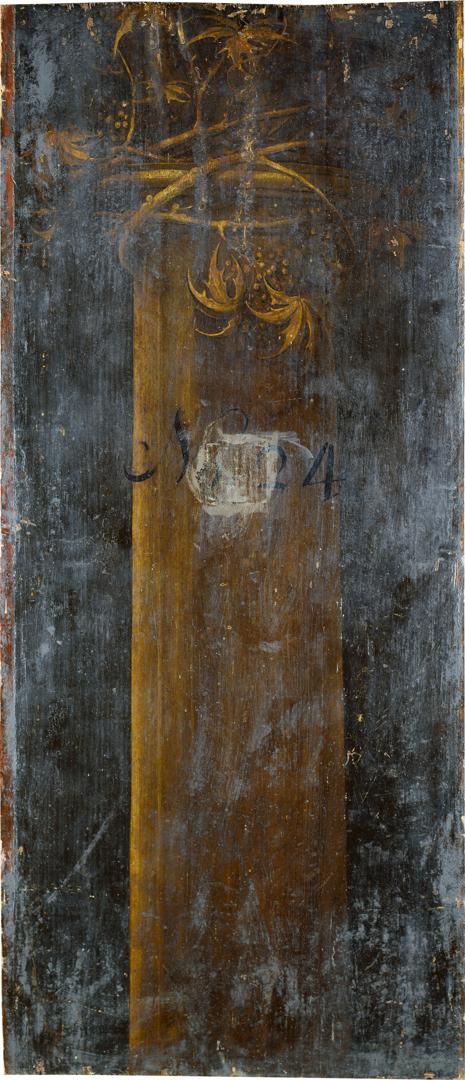
Titel: Säule (Fragment, obere Hälfte)
Künstler: Mathis Gothart Nithart gen. Grünewald
Standort: Frankfurt
Institution: Städel Museum
Schlagwörter: blätter, gemälde, ocker, holz, pfeiler, schwarz, säule, weiss, malerei, architektur, gold, pflanzen, schrift, risse, vegetation, beleuchtung, architecture, column, white, wein, black, painting, zahlen, ziffern, interior, buchstaben, hell-dunkel, schimmel, tinte, kapitell, holzbrett, wood, rötlich, plants, rebe, reben, nummerierung, writing, nummer, letters, kratzer, leaves, ink, aufkleber, pillar, alphabet, pflanzenranken, illumination, cracks, vine, capital, furniture, numbers, 7, scratching, bamboo, 1, reddish, sticker, mould, digits, light-dark, nummer mittig, wadrobe